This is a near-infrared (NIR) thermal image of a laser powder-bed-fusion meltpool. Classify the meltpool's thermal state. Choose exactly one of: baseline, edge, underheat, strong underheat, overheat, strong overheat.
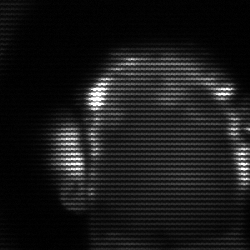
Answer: baseline